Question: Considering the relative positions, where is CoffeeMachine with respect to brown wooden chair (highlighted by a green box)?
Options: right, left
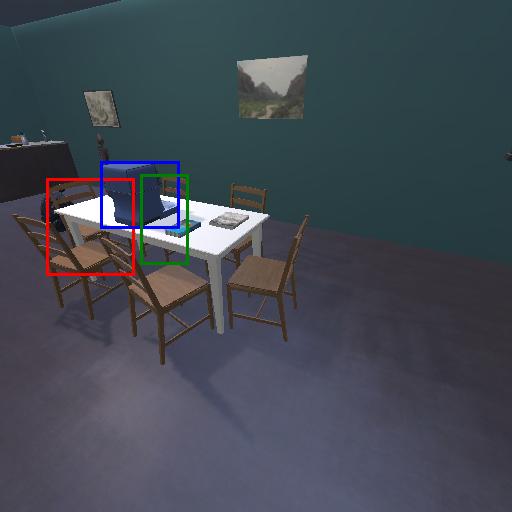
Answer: right